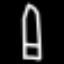
Label: pencil